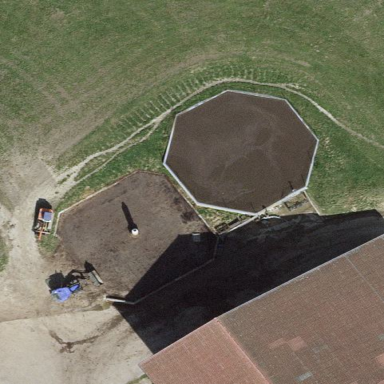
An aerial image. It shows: Storage tank building.